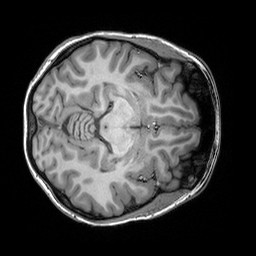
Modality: T1w
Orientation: axial
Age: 22
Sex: female
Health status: healthy
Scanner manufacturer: siemens
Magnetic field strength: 3 T
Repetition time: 2.3 s
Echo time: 0.00303 s